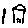
Label: house